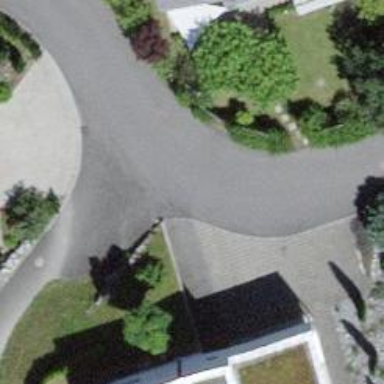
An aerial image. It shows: Smooth asphalt road in residential area.